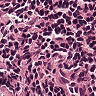
Metastatic tissue present: no